Field crop: maize
Growth stage: 2
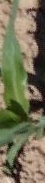
Species: maize